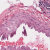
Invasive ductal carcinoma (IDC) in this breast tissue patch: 0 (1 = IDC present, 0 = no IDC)